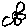
Label: flower